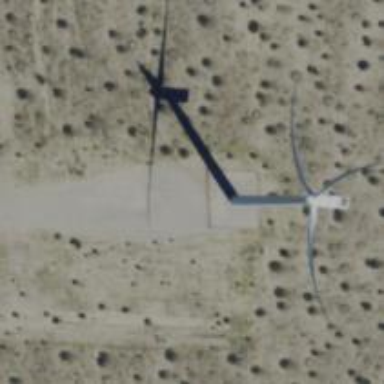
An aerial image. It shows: Wind generator of the horizontal axis type made by Vestas.